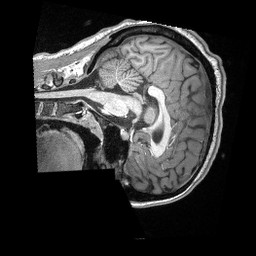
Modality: T1w
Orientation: sagittal
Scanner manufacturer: siemens
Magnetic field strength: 3 T
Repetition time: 2.3 s
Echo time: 0.00308 s